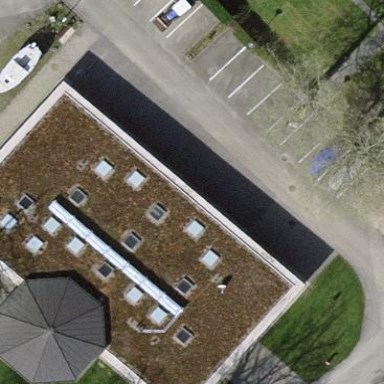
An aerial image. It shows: Building with toilets inside.